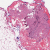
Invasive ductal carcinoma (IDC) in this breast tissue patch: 0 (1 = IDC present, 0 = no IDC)